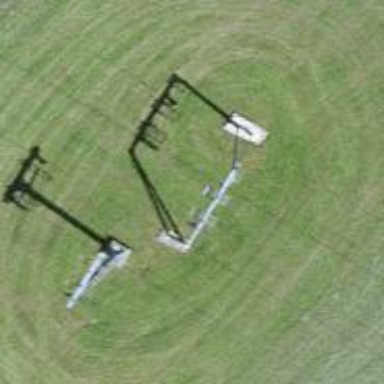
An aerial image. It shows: Pylon used for aerialway.